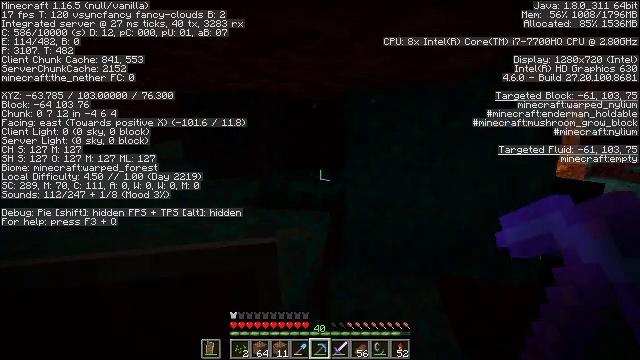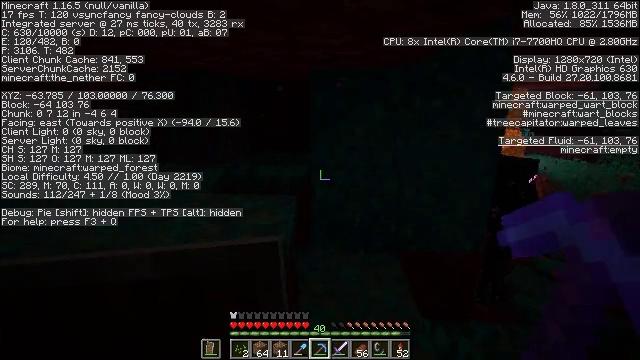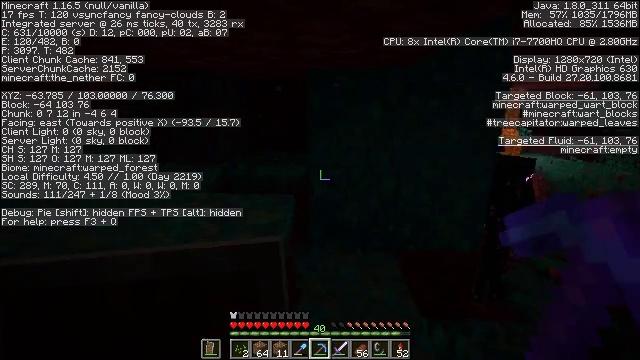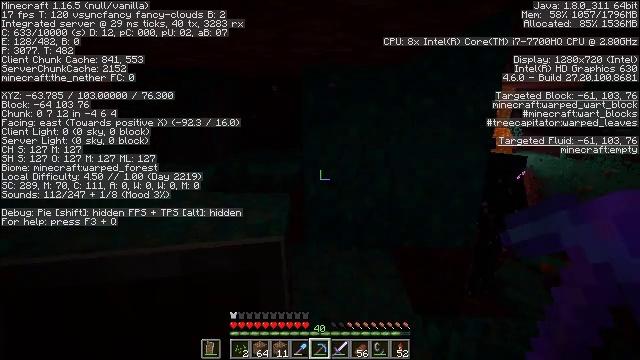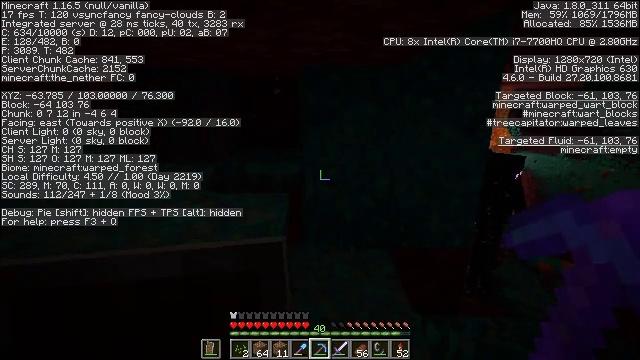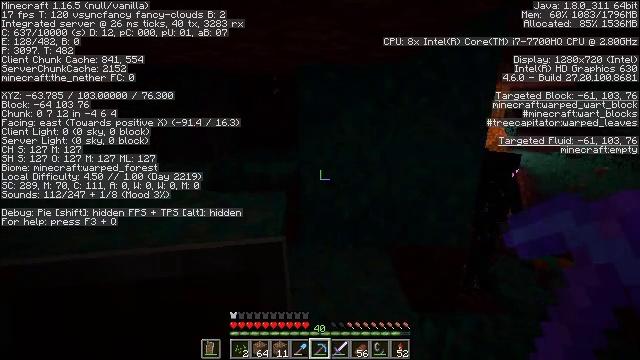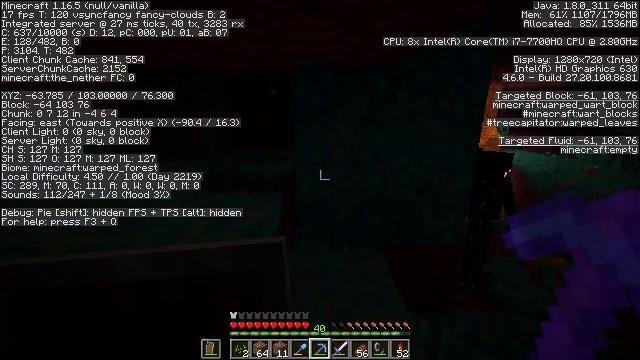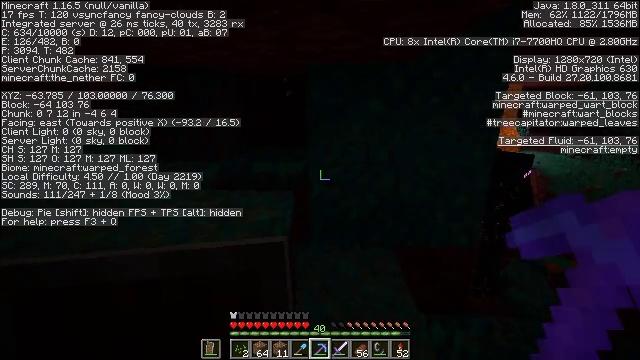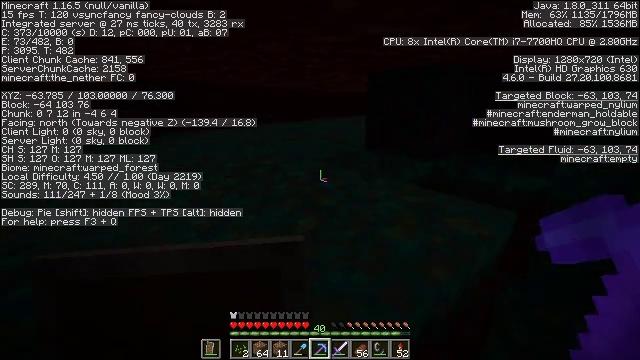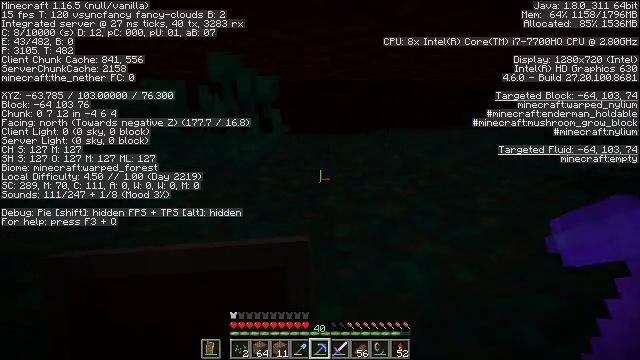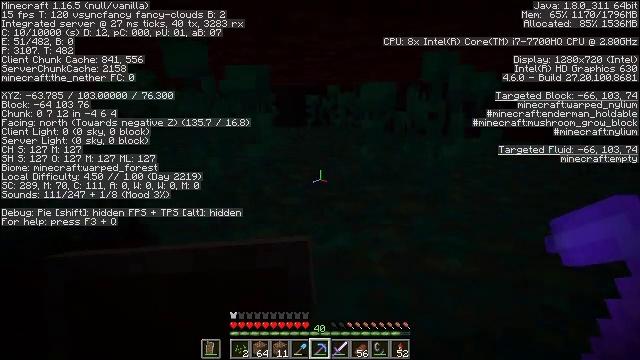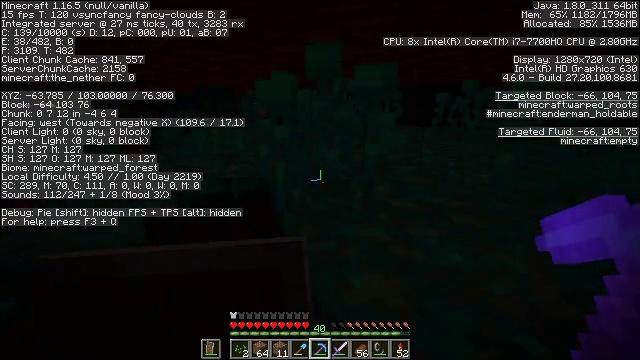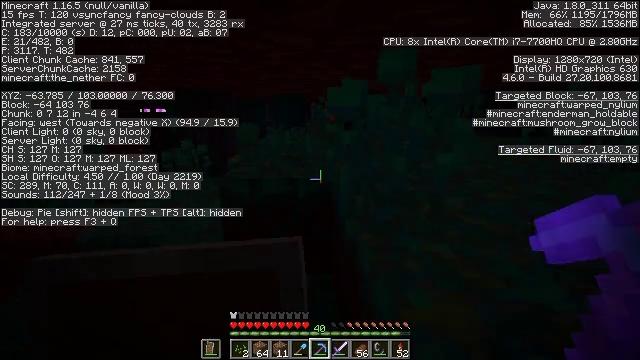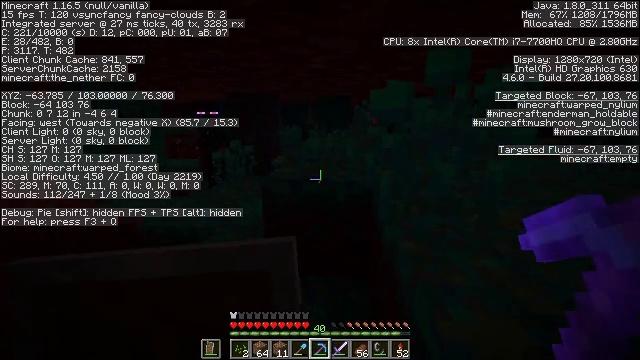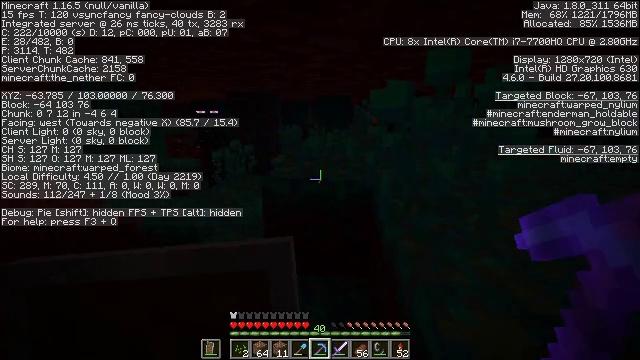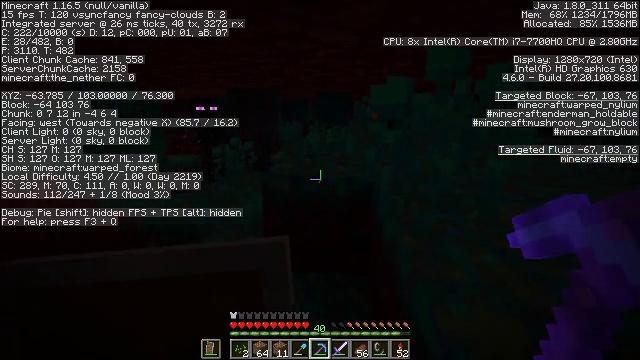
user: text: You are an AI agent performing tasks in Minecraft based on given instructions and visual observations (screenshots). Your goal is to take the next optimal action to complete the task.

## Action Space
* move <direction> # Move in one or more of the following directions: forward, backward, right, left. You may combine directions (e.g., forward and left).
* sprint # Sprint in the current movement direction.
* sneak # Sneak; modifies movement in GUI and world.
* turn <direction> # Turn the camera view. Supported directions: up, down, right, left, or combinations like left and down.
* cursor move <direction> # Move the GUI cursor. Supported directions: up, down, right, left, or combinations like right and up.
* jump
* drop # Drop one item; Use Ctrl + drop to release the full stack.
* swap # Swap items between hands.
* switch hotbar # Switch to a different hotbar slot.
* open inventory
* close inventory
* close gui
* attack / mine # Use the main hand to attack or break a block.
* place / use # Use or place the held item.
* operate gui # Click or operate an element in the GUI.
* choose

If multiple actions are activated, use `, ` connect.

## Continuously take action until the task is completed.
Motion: motion action
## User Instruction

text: Break the warped nylium block.
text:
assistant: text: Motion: turn right and down
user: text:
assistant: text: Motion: no_op
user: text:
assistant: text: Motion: turn right
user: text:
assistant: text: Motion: no_op
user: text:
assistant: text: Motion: no_op
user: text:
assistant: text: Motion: turn right
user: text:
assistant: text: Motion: turn left
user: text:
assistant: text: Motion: turn left
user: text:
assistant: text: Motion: turn left
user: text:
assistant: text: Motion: turn left
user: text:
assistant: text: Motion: turn left
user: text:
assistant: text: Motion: turn left and up
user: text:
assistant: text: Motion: turn left
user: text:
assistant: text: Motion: no_op
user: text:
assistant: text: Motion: no_op
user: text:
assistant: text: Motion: turn right
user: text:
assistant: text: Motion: turn down
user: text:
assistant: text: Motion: turn left and down
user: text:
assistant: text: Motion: turn left and down
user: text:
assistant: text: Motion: turn left
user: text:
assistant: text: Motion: move forward, turn left
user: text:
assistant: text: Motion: move forward, turn left
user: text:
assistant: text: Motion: move forward
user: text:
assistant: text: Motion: move forward
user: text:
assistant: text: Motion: move forward
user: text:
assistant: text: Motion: move forward
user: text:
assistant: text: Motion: move forward, turn right and down
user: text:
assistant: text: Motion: move forward, turn right and down
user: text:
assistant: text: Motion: move forward, turn right and down
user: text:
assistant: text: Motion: move forward